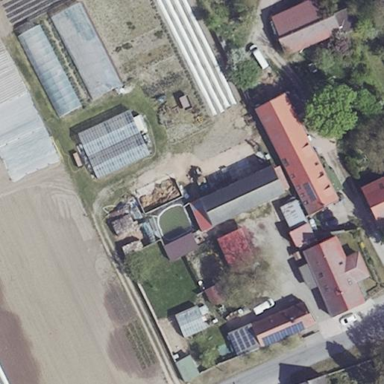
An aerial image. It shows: Farmyard area.